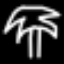
Label: palm tree